Question: I just installed the newest version of active admin on github, running
'rails v. 3.2.17' on 'ruby 2.0.0' 'active-admin 1.0.0.pre1' @ 'Windows 7'.
I am encountering following problem, if I login and go to the admin users tab:

How can I fix this problem? I looked into the 'active/admin/views/index_as_table.rb', but 'default_actions' is used by 'actions'. I can't just rename it.
Thank you very much
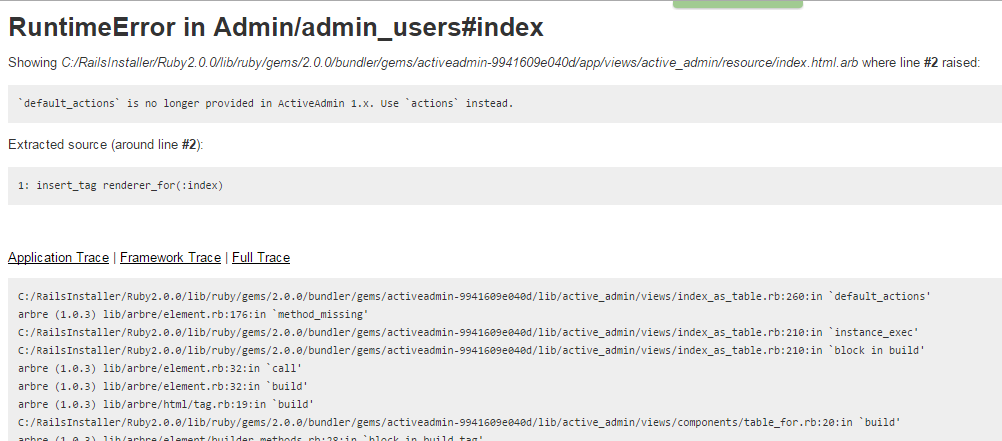
Answer: Have you tried just using "actions" where you were using "default_actions"?